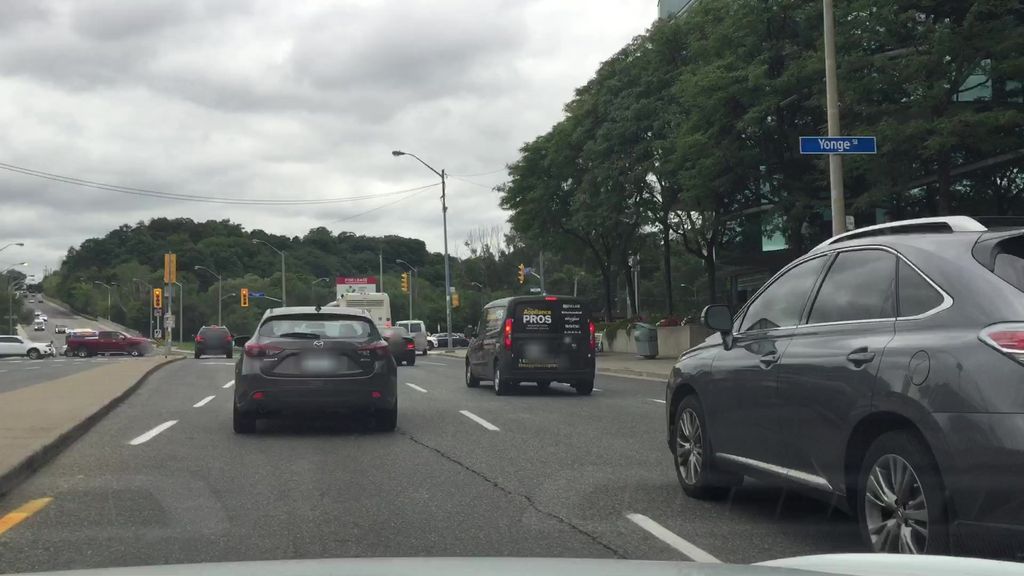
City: toronto